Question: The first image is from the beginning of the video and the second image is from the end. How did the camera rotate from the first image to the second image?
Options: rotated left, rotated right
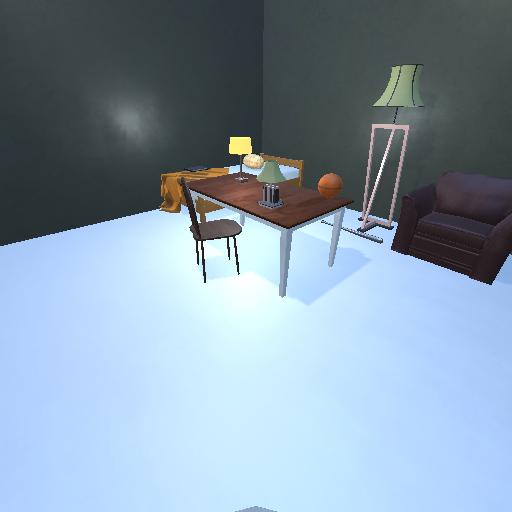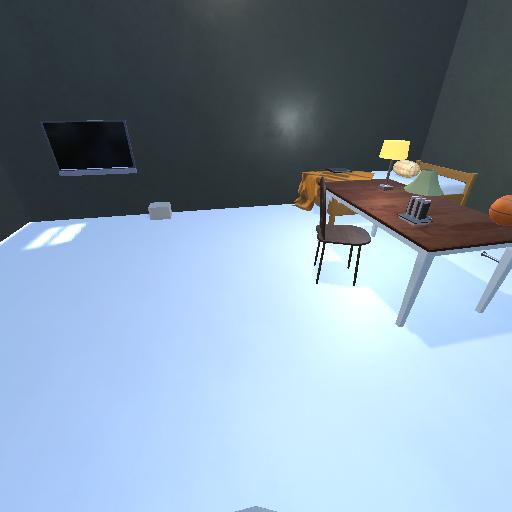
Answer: rotated left